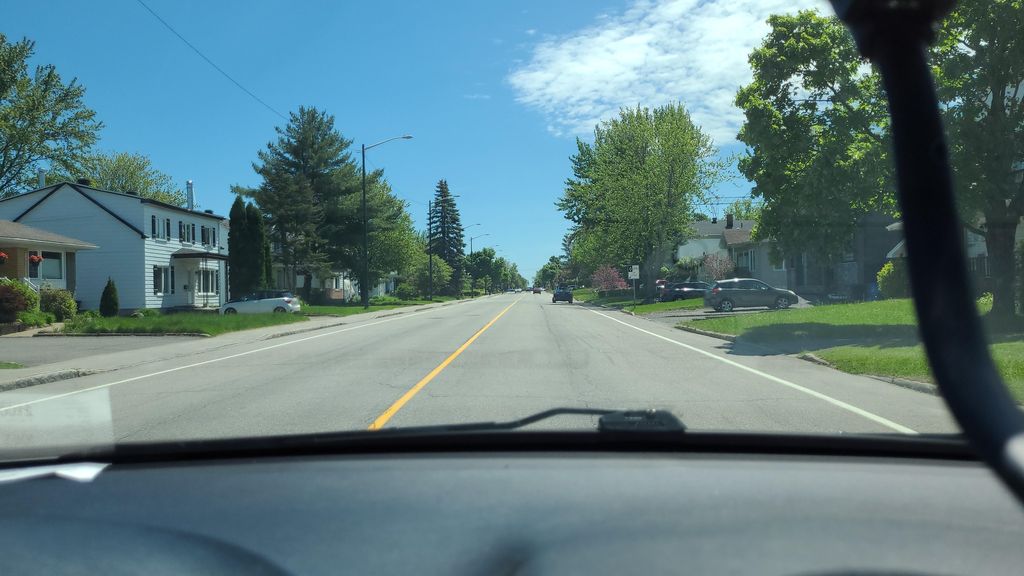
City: quebec_city